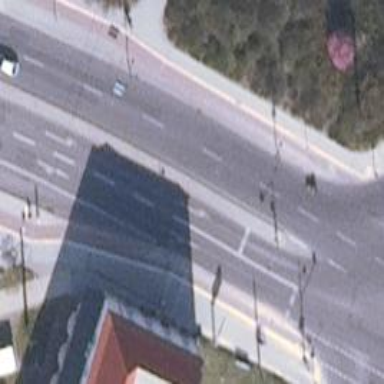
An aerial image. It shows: Primary road with asphalt surface. It has sidewalks on both sides and cycle track.